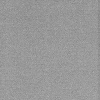
Atmospheric dust classification: dusty